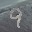
Label: 9